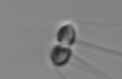
Label: Chaetoceros